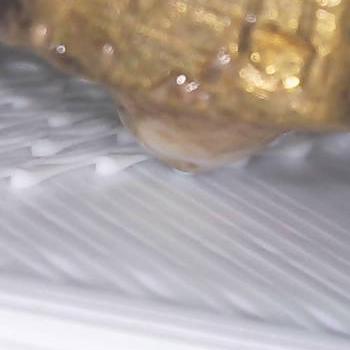
Flow rate: 39%